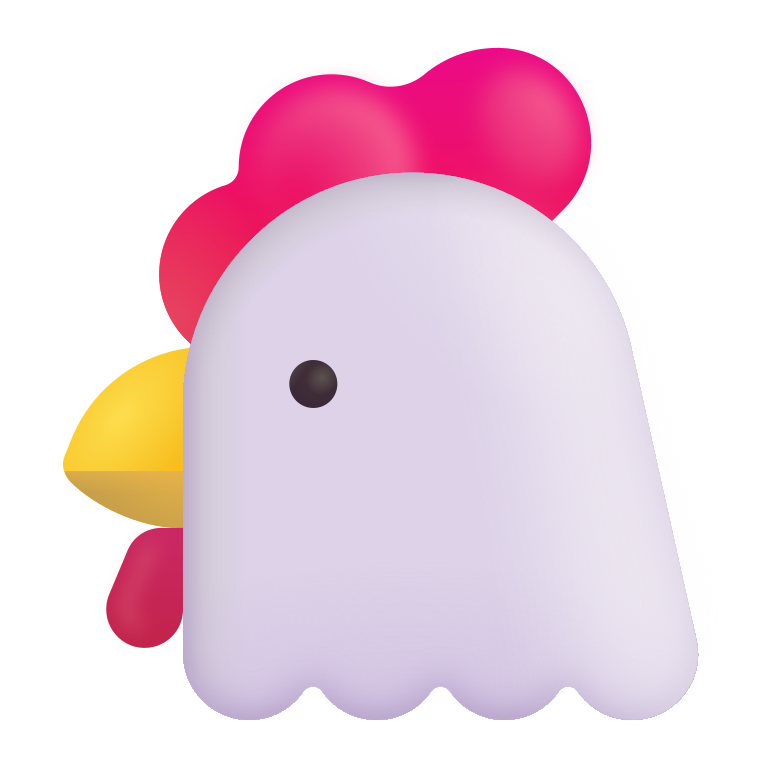
chicken color